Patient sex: M
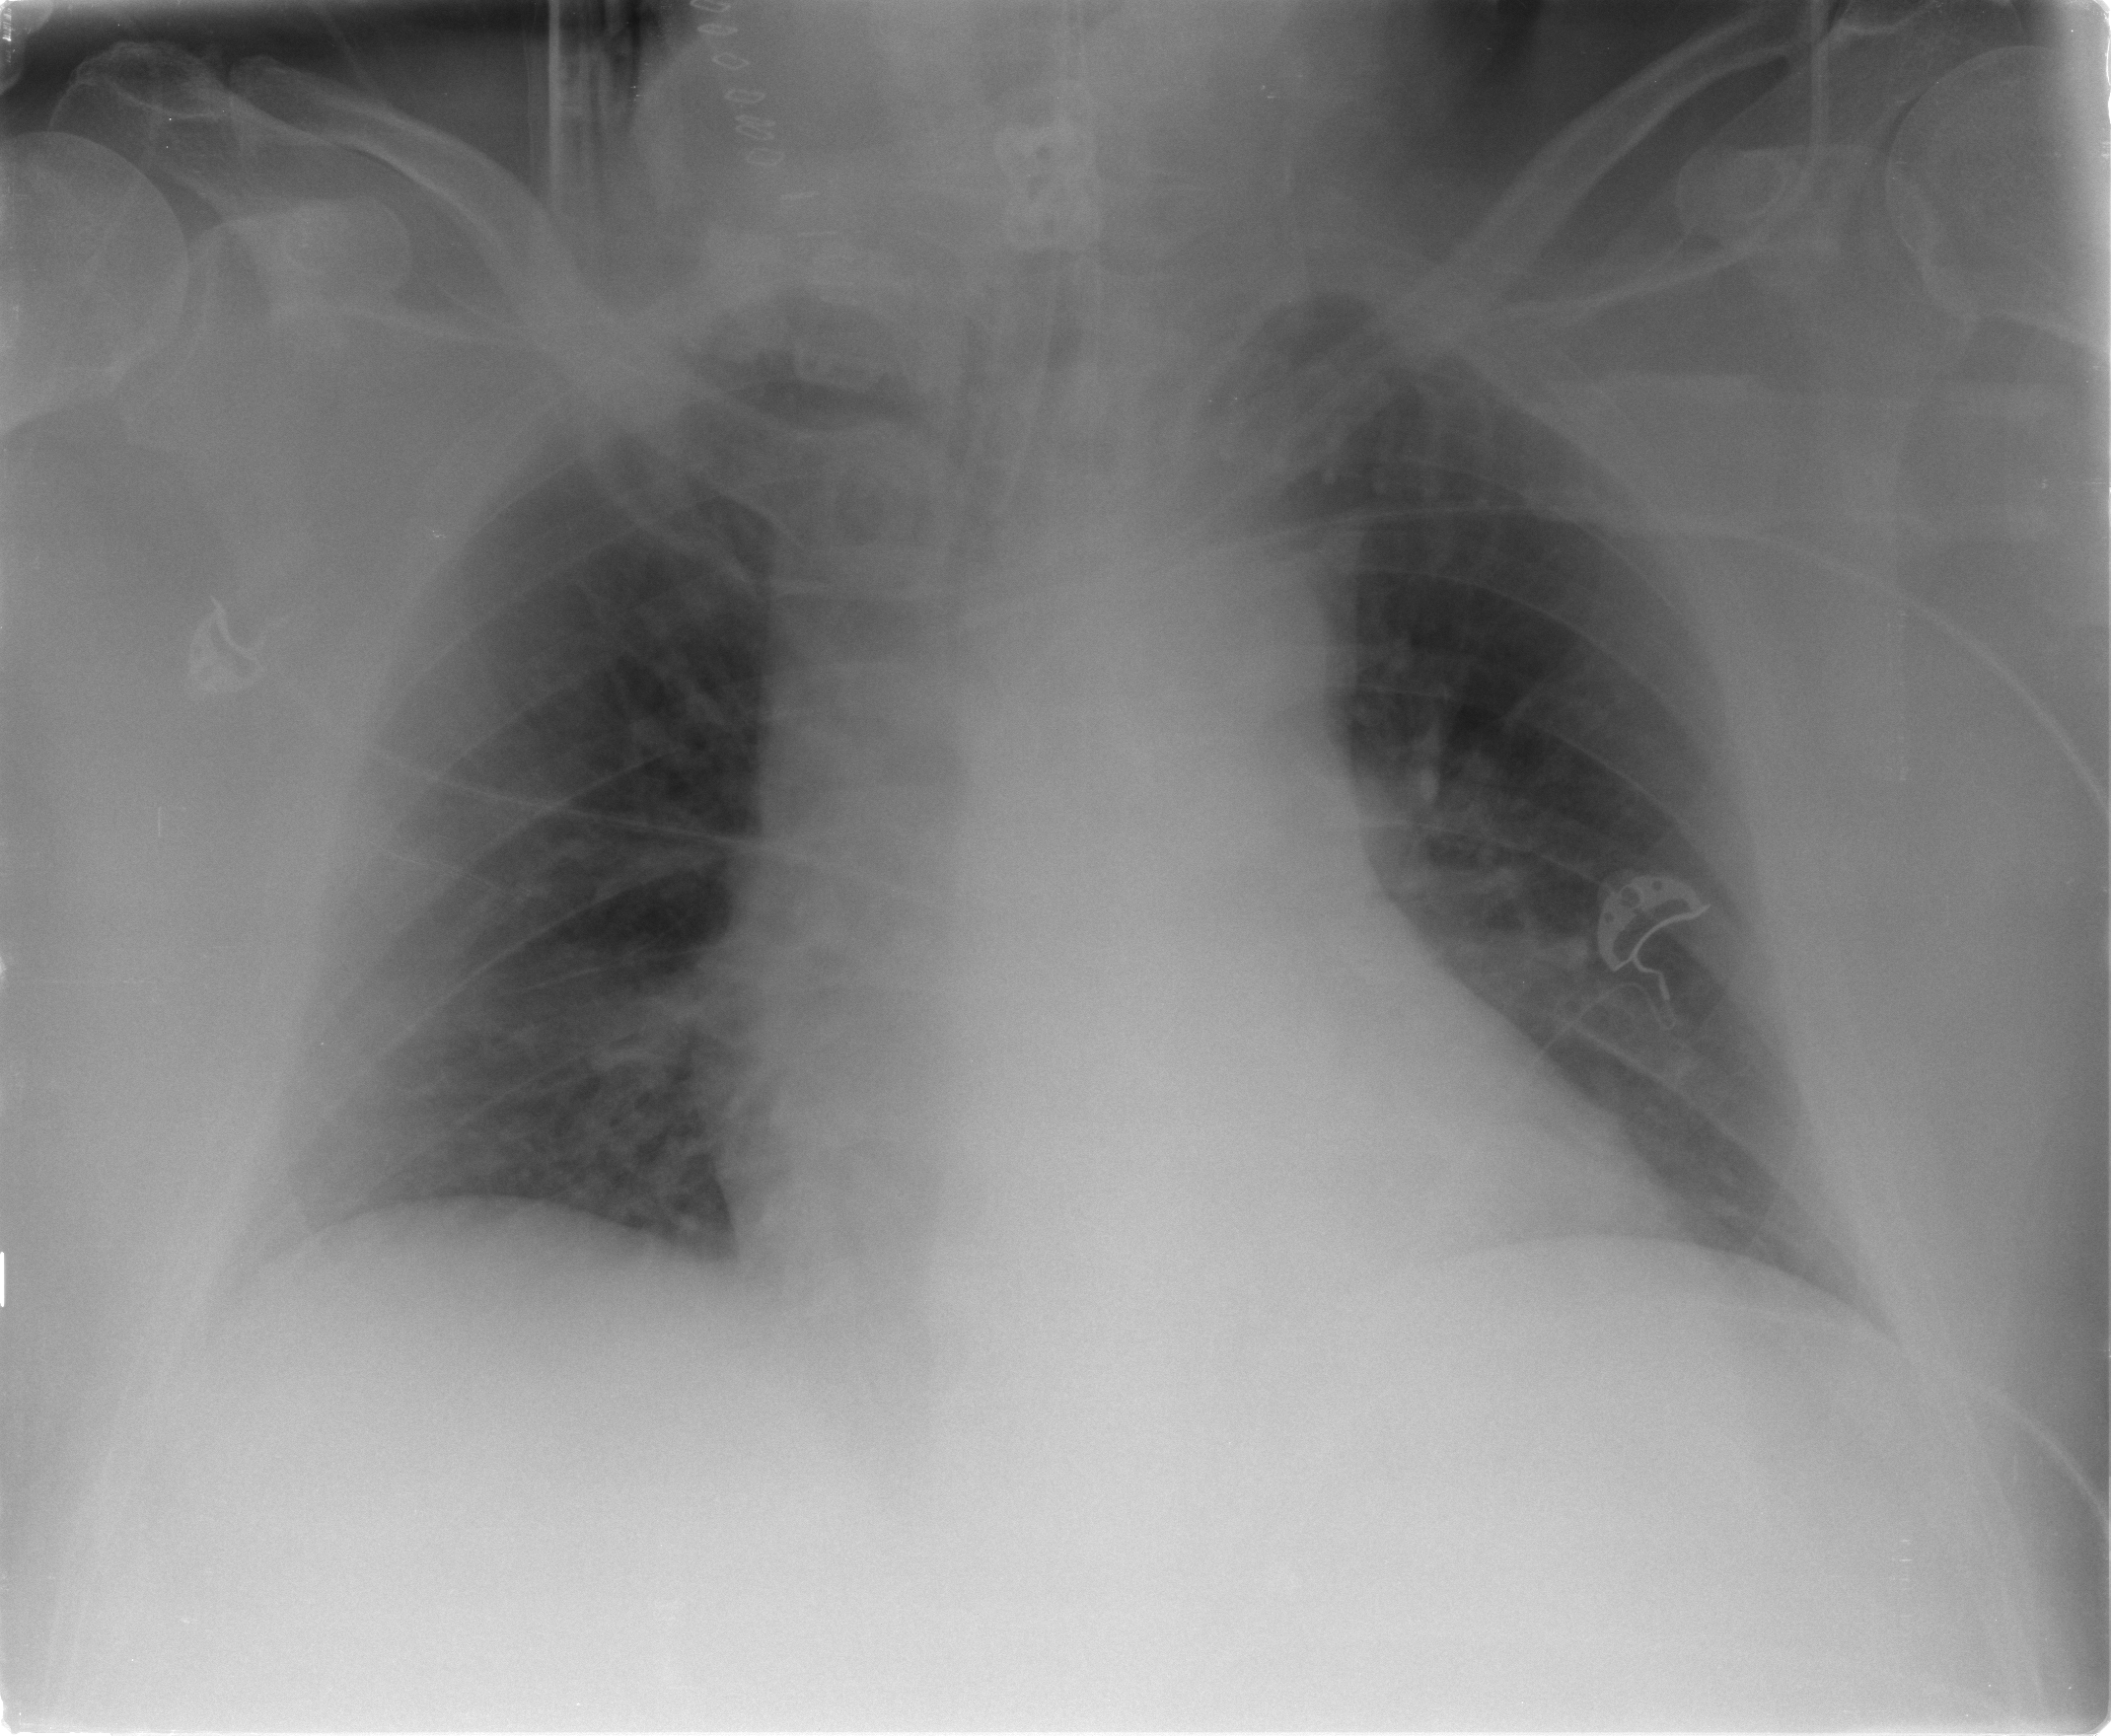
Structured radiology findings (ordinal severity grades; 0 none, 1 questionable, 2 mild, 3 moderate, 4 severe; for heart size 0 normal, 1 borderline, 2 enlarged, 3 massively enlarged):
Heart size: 2
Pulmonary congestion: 2
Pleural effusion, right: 0
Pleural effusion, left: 0
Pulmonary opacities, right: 0
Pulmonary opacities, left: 0
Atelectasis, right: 0
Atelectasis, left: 0